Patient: sex M, age 59
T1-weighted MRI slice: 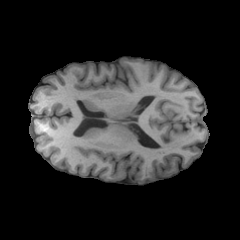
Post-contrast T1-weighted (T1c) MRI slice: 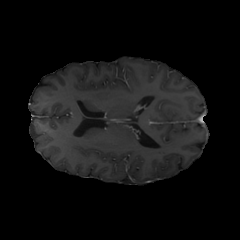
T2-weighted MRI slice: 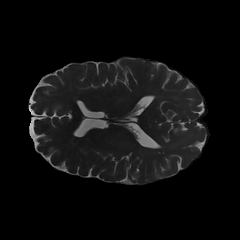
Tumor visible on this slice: no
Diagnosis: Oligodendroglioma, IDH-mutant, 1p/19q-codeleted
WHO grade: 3